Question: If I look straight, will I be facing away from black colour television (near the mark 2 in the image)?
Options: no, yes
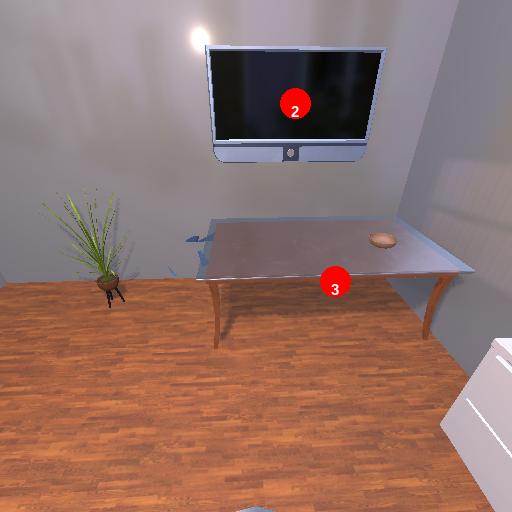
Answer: no